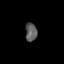
Tissue: skin
Cell type: Fibroblasts
Senescence score: 0.743
Nuclear area (px): 213
Mean DAPI intensity: 91.338